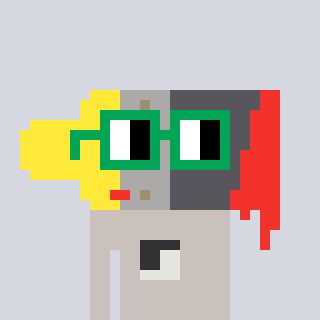
a pixel art character with square green glasses, a paintbrush-shaped head and a foggrey-colored body on a cool background